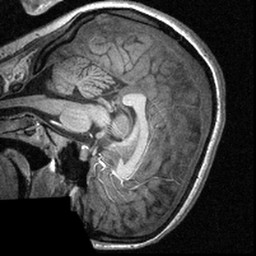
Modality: T1w
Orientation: sagittal
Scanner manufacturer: siemens
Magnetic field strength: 3 T
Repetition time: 1.57 s
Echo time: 0.00304 s